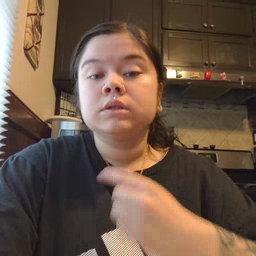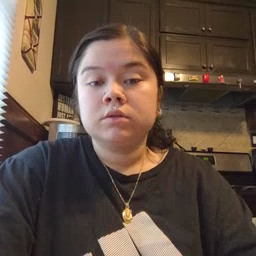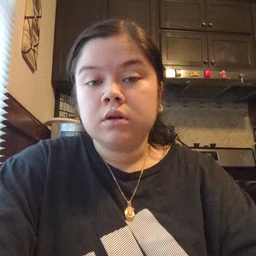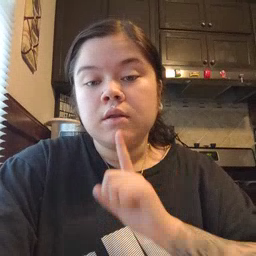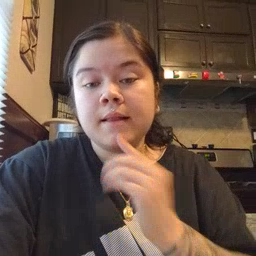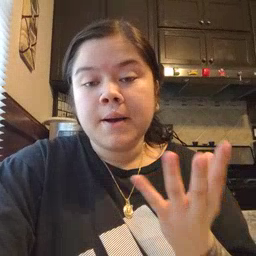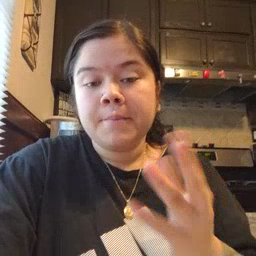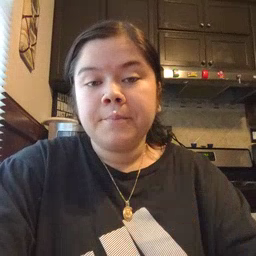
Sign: lamp